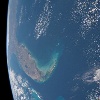
Label: water